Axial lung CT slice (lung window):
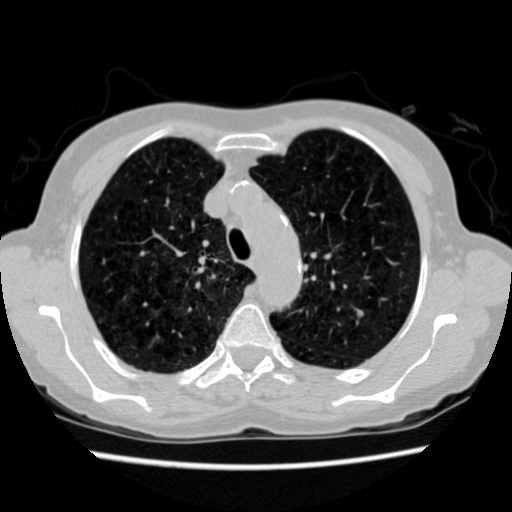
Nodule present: yes
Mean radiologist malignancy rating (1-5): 2